Question:
The image above is my sql database. what I want to do is load the names and echo in json but the thing is though, I want to show one of each name. Like see how there are 4 assassinshadow entries? I want php to echo only one of em. not making much sense am I? haha
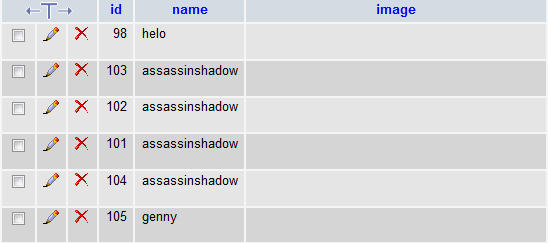
Answer: Two ways to do that:
'''
SELECT distinct name FROM my_table
'''
or
'''
SELECT name FROM my_table group by name
'''